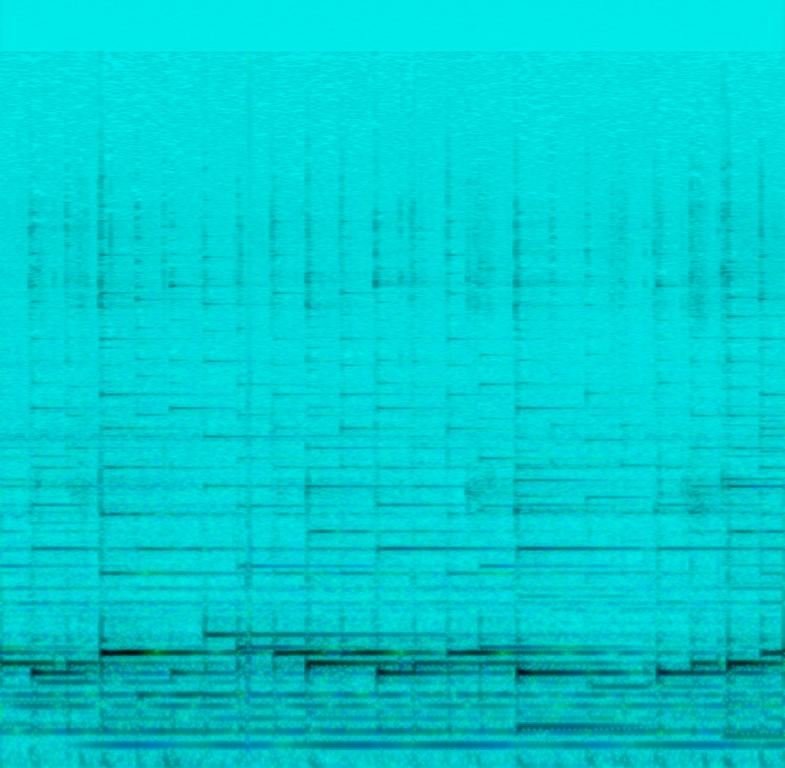
The low quality recording features a live performance of softly arpeggiated harp melody and mellow sustained strings. It sounds passionate and emotional.